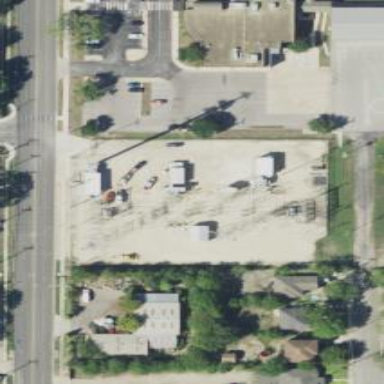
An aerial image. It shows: Distribution substation surrounded by fence.